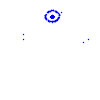
Particle: proton